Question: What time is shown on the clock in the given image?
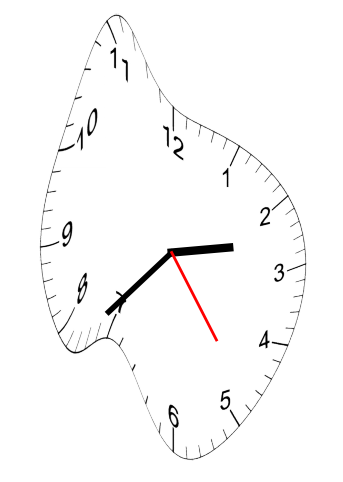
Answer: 02:37:24